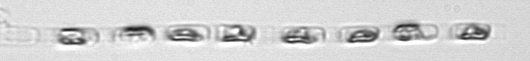
Label: Skeletonema